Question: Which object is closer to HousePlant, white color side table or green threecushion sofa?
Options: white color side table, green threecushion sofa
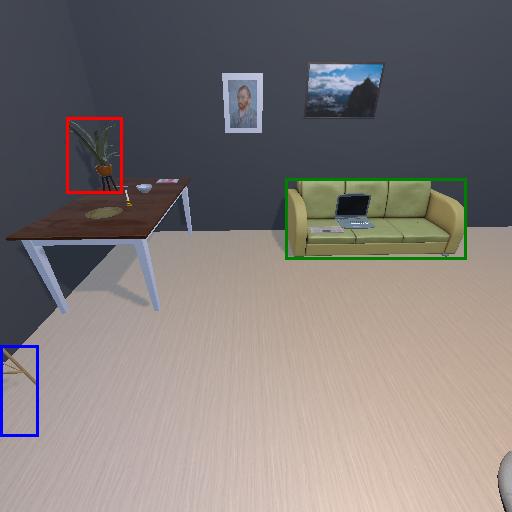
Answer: white color side table